Question: I created custom inspector for my Journal class to display 'List<T>' as 'ReorderableList<T>'. To display class structure I wrote following code:
'''
private ReorderableList list;
private void OnEnable()
{
list.drawElementCallback =
(Rect rect, int index, bool isActive, bool isFocused) =>
{
rect = new Rect(rect.x, rect.y, rect.width, rect.height * 2);
var element = list.serializedProperty.GetArrayElementAtIndex(index);
rect.y += 2;
EditorGUI.PropertyField(
new Rect(rect.x, rect.y, 100, EditorGUIUtility.singleLineHeight),
element.FindPropertyRelative("Name"), GUIContent.none);
EditorGUI.PropertyField(
new Rect(rect.x + 100, rect.y, rect.width - 100, EditorGUIUtility.singleLineHeight),
element.FindPropertyRelative("Image"), GUIContent.none);
EditorGUI.PropertyField(
new Rect(rect.x, rect.y + EditorGUIUtility.singleLineHeight + 2f, rect.width, EditorGUIUtility.singleLineHeight),
element.FindPropertyRelative("Description"), GUIContent.none);
};
'''
I expected it to be displayed like this:
'''
[1: Name] [1: Picture]
[1: Description]
[2: Name] [2: Picture]
[2: Description]
'''
But in result, "Description" of the first element overlapping with "Name" and "Picture" of the second element and so on.

And I can't find any way to increase 'ReorderableList''s element height. Setting 'rect.min' doesn't help
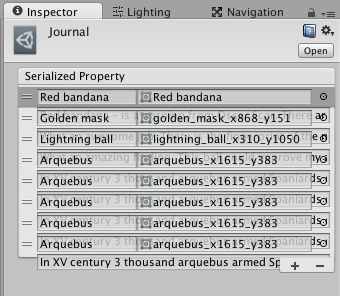
Answer: '''
list.elementHeight = EditorGUIUtility.singleLineHeight * 2f;
'''